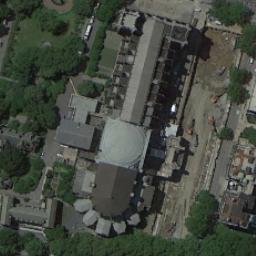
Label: church